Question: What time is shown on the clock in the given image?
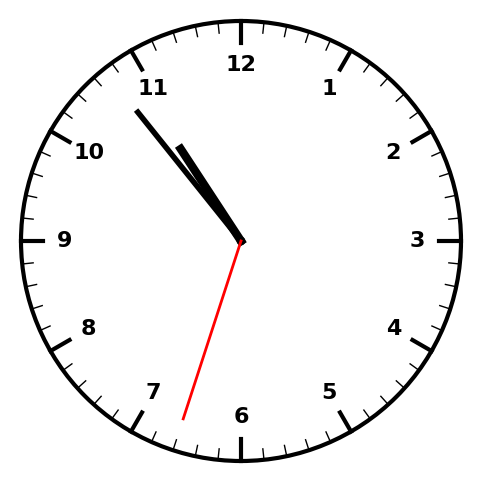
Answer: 10:53:33